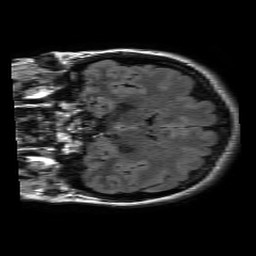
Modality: FLAIR
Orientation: coronal
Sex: female
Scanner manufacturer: philips
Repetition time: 11 s
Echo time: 0.125 s